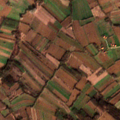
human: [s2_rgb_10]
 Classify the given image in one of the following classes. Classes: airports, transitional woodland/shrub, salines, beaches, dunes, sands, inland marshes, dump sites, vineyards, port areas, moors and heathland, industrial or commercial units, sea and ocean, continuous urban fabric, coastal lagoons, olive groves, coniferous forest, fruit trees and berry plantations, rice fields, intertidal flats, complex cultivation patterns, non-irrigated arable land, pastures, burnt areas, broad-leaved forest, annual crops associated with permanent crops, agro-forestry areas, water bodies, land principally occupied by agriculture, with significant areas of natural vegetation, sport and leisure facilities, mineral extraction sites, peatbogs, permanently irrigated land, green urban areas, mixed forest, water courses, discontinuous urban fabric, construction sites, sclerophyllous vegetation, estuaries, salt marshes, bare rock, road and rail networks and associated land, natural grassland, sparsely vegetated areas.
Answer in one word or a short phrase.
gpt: non-irrigated arable land, complex cultivation patterns, land principally occupied by agriculture, with significant areas of natural vegetation